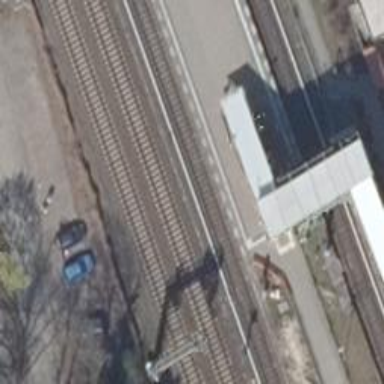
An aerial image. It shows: Railway signal.